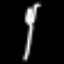
Label: fork